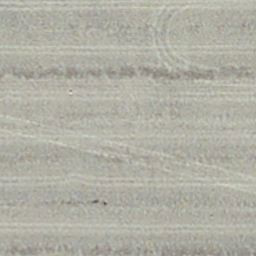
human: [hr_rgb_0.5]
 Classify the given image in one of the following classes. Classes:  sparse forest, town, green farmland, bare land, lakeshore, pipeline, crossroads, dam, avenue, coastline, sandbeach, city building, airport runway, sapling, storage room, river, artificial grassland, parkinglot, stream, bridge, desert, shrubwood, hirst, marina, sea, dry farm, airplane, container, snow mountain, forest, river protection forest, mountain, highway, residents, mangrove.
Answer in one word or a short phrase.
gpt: dry farm